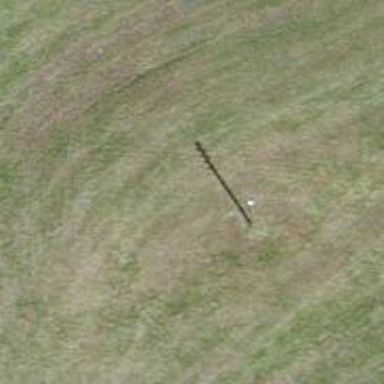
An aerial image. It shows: Power pole.